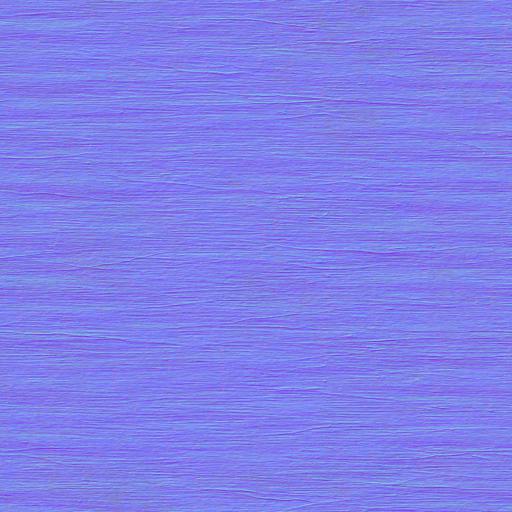
wood